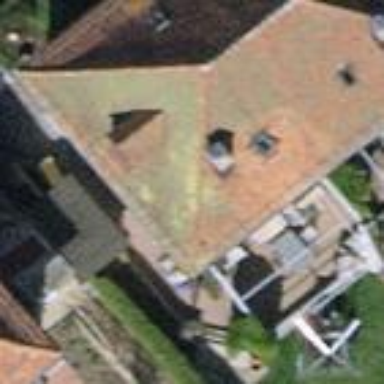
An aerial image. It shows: Building with tiled roof.